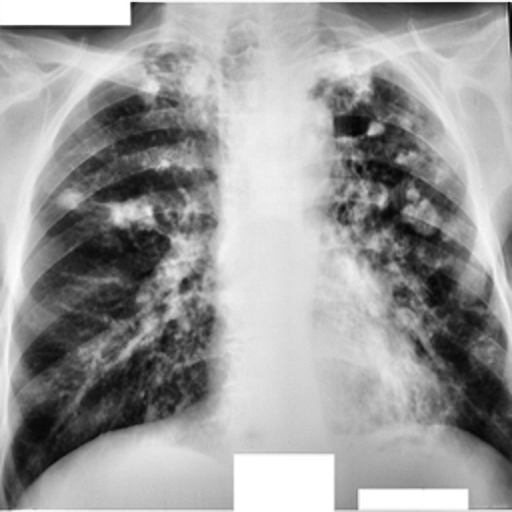
Finding: TUBERCULOSIS